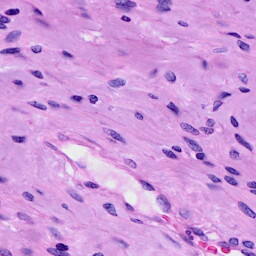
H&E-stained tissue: Cervix